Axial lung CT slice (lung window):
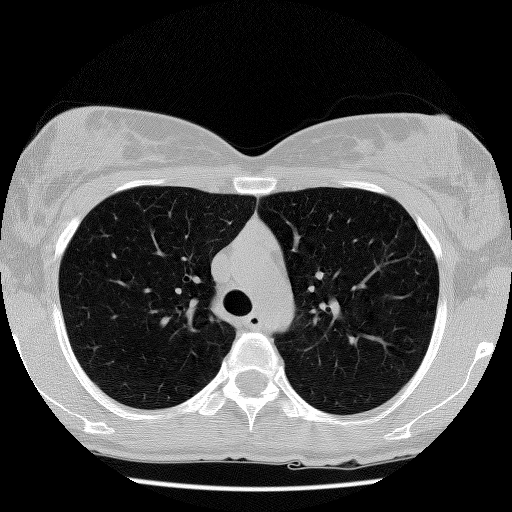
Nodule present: no